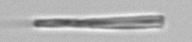
Label: fiber